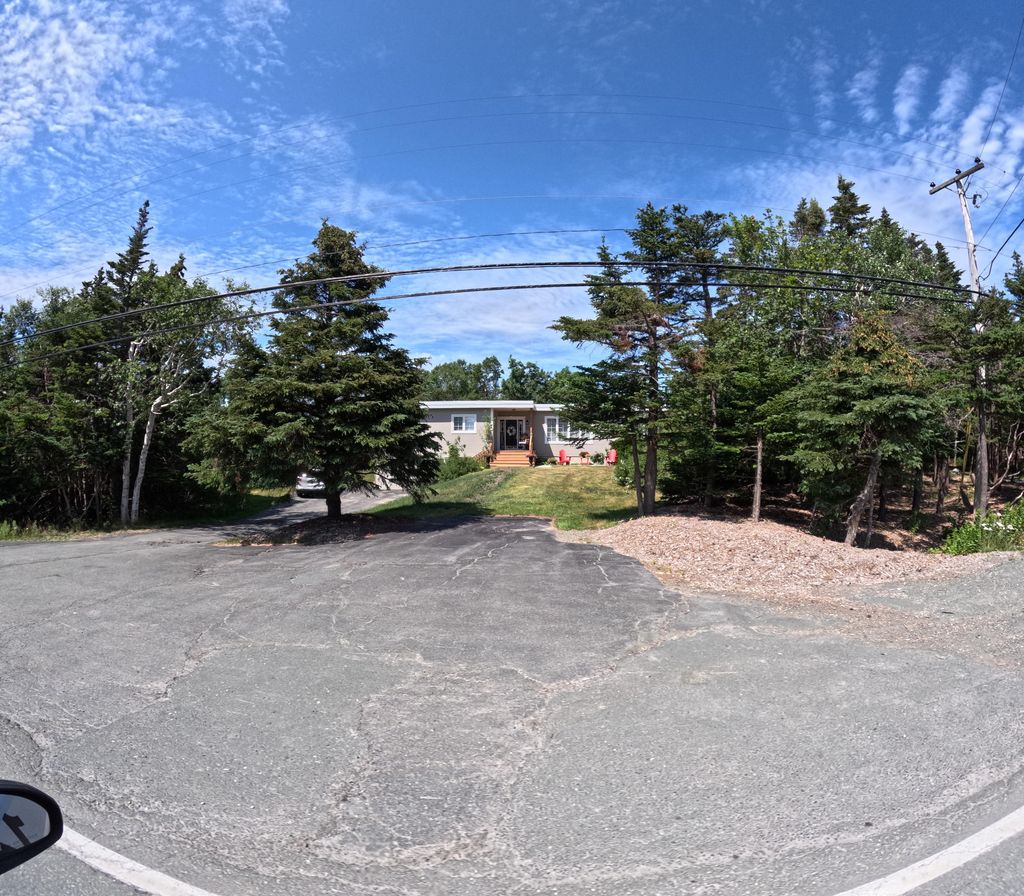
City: st_johns